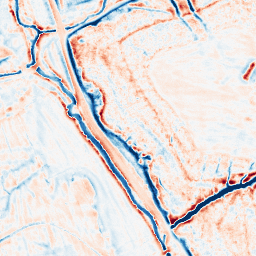
Category: edge_preserving
Decomposition family: bilateral
Decomposition parameters: d: 15
sigma_color: 150
sigma_space: 75
Upsampling method: quadratic
Upsampling parameters: scale: 8
Upsampling scale: 8